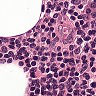
Metastatic tissue present: no